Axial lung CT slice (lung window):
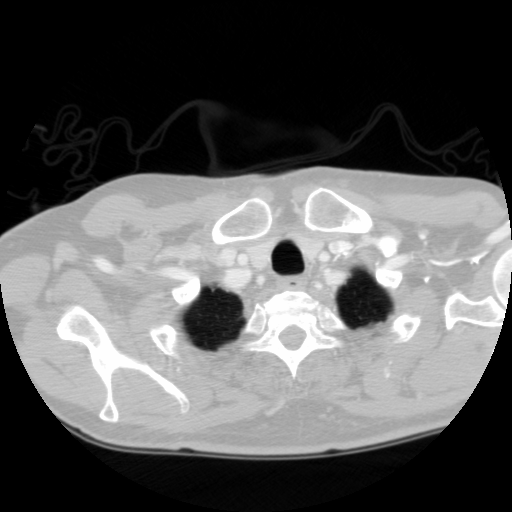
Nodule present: no